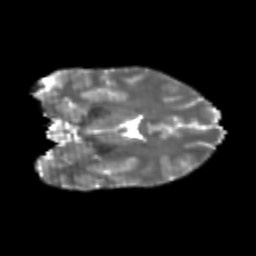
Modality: T2w
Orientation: coronal
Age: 23
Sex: female
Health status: healthy
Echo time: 0.074 s